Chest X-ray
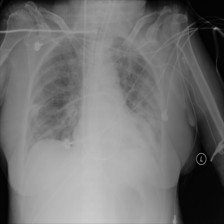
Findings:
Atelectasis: negative
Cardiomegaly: negative
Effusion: negative
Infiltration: positive
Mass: negative
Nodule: negative
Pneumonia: negative
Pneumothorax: negative
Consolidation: negative
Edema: negative
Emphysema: negative
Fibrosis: negative
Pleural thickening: negative
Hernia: negative